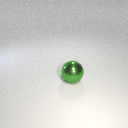
large green metal sphere